Question: I was wondering if by using same random seed, the result of following functions differs significantly in randomness! and which one is better? provided Code is just an example.
'''
let b random 3
if b = 0 [set Output "Output1"]
if b = 1 [set Output "Output2"]
if b = 2 [set Output "Output3"]
Or this one :
set output one-of ["Output1" "Output2" "Output3"]
'''
-
I just checked it with a simple netlogo program:
'''
turtles-own [X Y A]
to setup
__clear-all-and-reset-ticks
create-turtles 50
[set A random 3000
set y random-normal 0.5 0.1
set x random-normal 0.5 0.1
move-to patch random 20 random 20]
end
to go
ask turtles
[ set A A + 1
fd 1
rt random 10
if A > 4000 [die]
if random-float 1 < 0.003 and a > 1000 and A < 3000 [
let xx x
let yy y
hatch 1
[ set A 0
set x one-of (list (random-normal 0.5 0.1) (xx + 0.1) (XX - 0.1))
let b random 3
if b = 0 [set y random-normal 0.5 0.1]
if b = 1 [set y yy + 0.1]
if b = 2 [set y yy - 0.1 ]
]
]
]
tick
end
'''
The results is as follow:

There is not much difference is using any of these methods :)
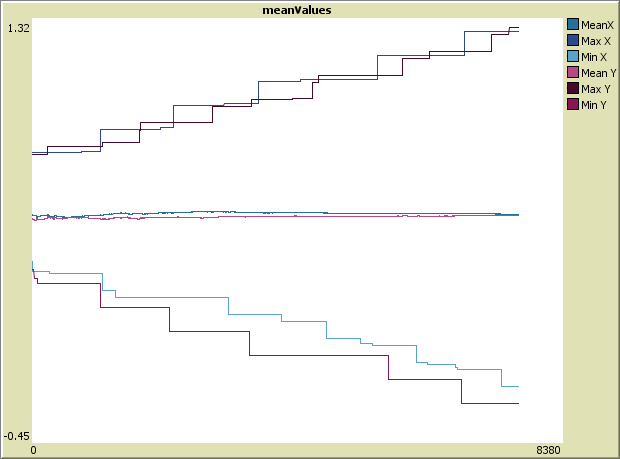
Answer: There is a bug in your measurement code. Change 'b = 3' to 'b = 2' and I predict you will see any difference go away.
Unless there is some weird bug in NetLogo (or the JVM) that no one has discovered yet, it shouldn't make any difference whether you use 'one-of' or 'random'. To my knowledge, there is no such bug.
The relevant source files are:
- <URL>
The only difference is that the first calls 'context.job.random.nextLong' and the latter 'context.job.random.nextInt' (because the size of a NetLogo list is an int, not a long, while the input to 'random' is a long). But both 'nextInt' and 'nextLong' are of equally high quality; they're just calls into the standard <URL> class which is widely used by people doing simulation work.